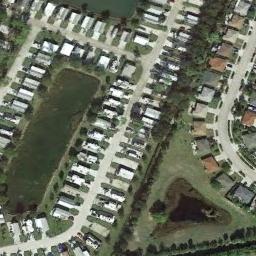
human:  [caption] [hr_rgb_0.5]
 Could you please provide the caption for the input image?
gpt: The mobile home park has lots of neatly arranged white mobile homes and a lawn is surrounded by these mobile homes .

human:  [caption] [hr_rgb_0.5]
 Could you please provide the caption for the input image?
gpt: Many buildings of different shapes and sizes are in mobile home parks .

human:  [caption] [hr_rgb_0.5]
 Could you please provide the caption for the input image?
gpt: The mobile home park is on the grass next to the road .

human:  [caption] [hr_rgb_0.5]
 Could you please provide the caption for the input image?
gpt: There are three rows of mobile homes .

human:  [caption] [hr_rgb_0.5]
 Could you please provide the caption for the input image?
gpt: There are many white buildings around a lake in the mobile home park .